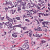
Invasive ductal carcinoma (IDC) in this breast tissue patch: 1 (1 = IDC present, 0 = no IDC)